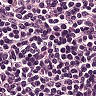
Metastatic tissue present: no